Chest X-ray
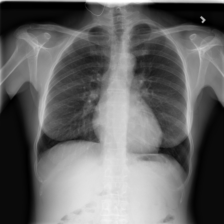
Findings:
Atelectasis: negative
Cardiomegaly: negative
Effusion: negative
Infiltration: negative
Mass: negative
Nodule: negative
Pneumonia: negative
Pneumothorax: negative
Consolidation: negative
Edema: negative
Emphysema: negative
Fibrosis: negative
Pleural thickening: negative
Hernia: negative